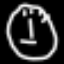
Label: clock